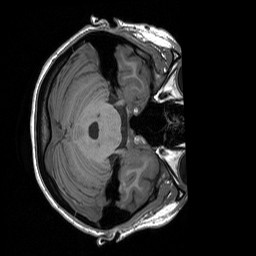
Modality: T1w
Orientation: axial
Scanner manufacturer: siemens
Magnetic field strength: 3 T
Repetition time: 1.76 s
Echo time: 0.0022 s